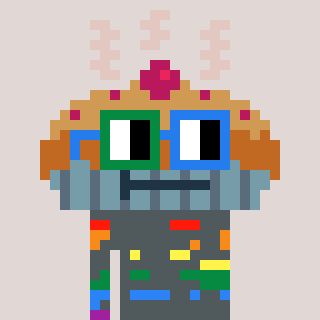
a pixel art character with square green and blue glasses, a pie-shaped head and a peachy-colored body on a warm background